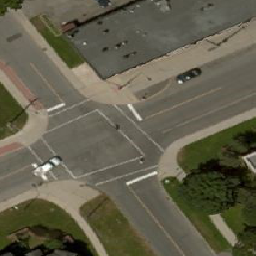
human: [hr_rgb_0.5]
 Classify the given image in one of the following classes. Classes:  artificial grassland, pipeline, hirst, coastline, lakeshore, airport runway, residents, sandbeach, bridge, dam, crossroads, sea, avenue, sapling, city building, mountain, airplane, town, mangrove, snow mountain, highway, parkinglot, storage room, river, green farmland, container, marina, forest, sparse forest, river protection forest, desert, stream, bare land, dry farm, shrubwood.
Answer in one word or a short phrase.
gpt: crossroads